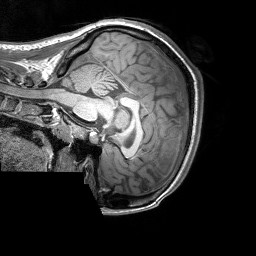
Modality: T1w
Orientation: sagittal